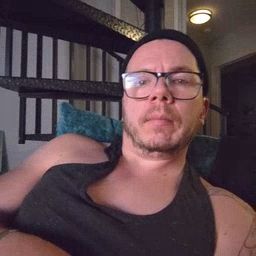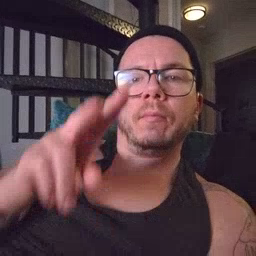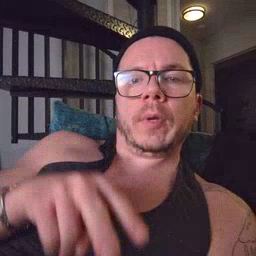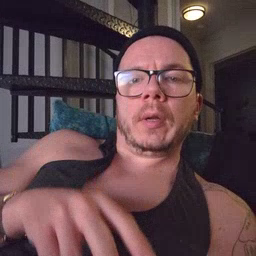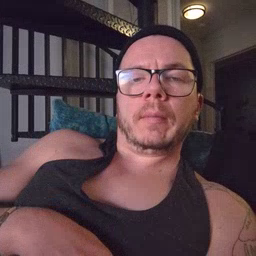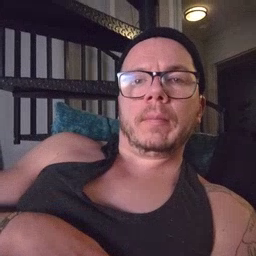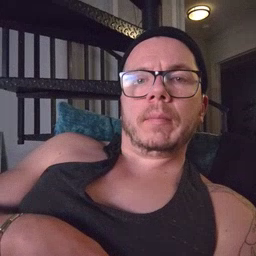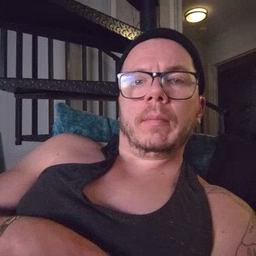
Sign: read